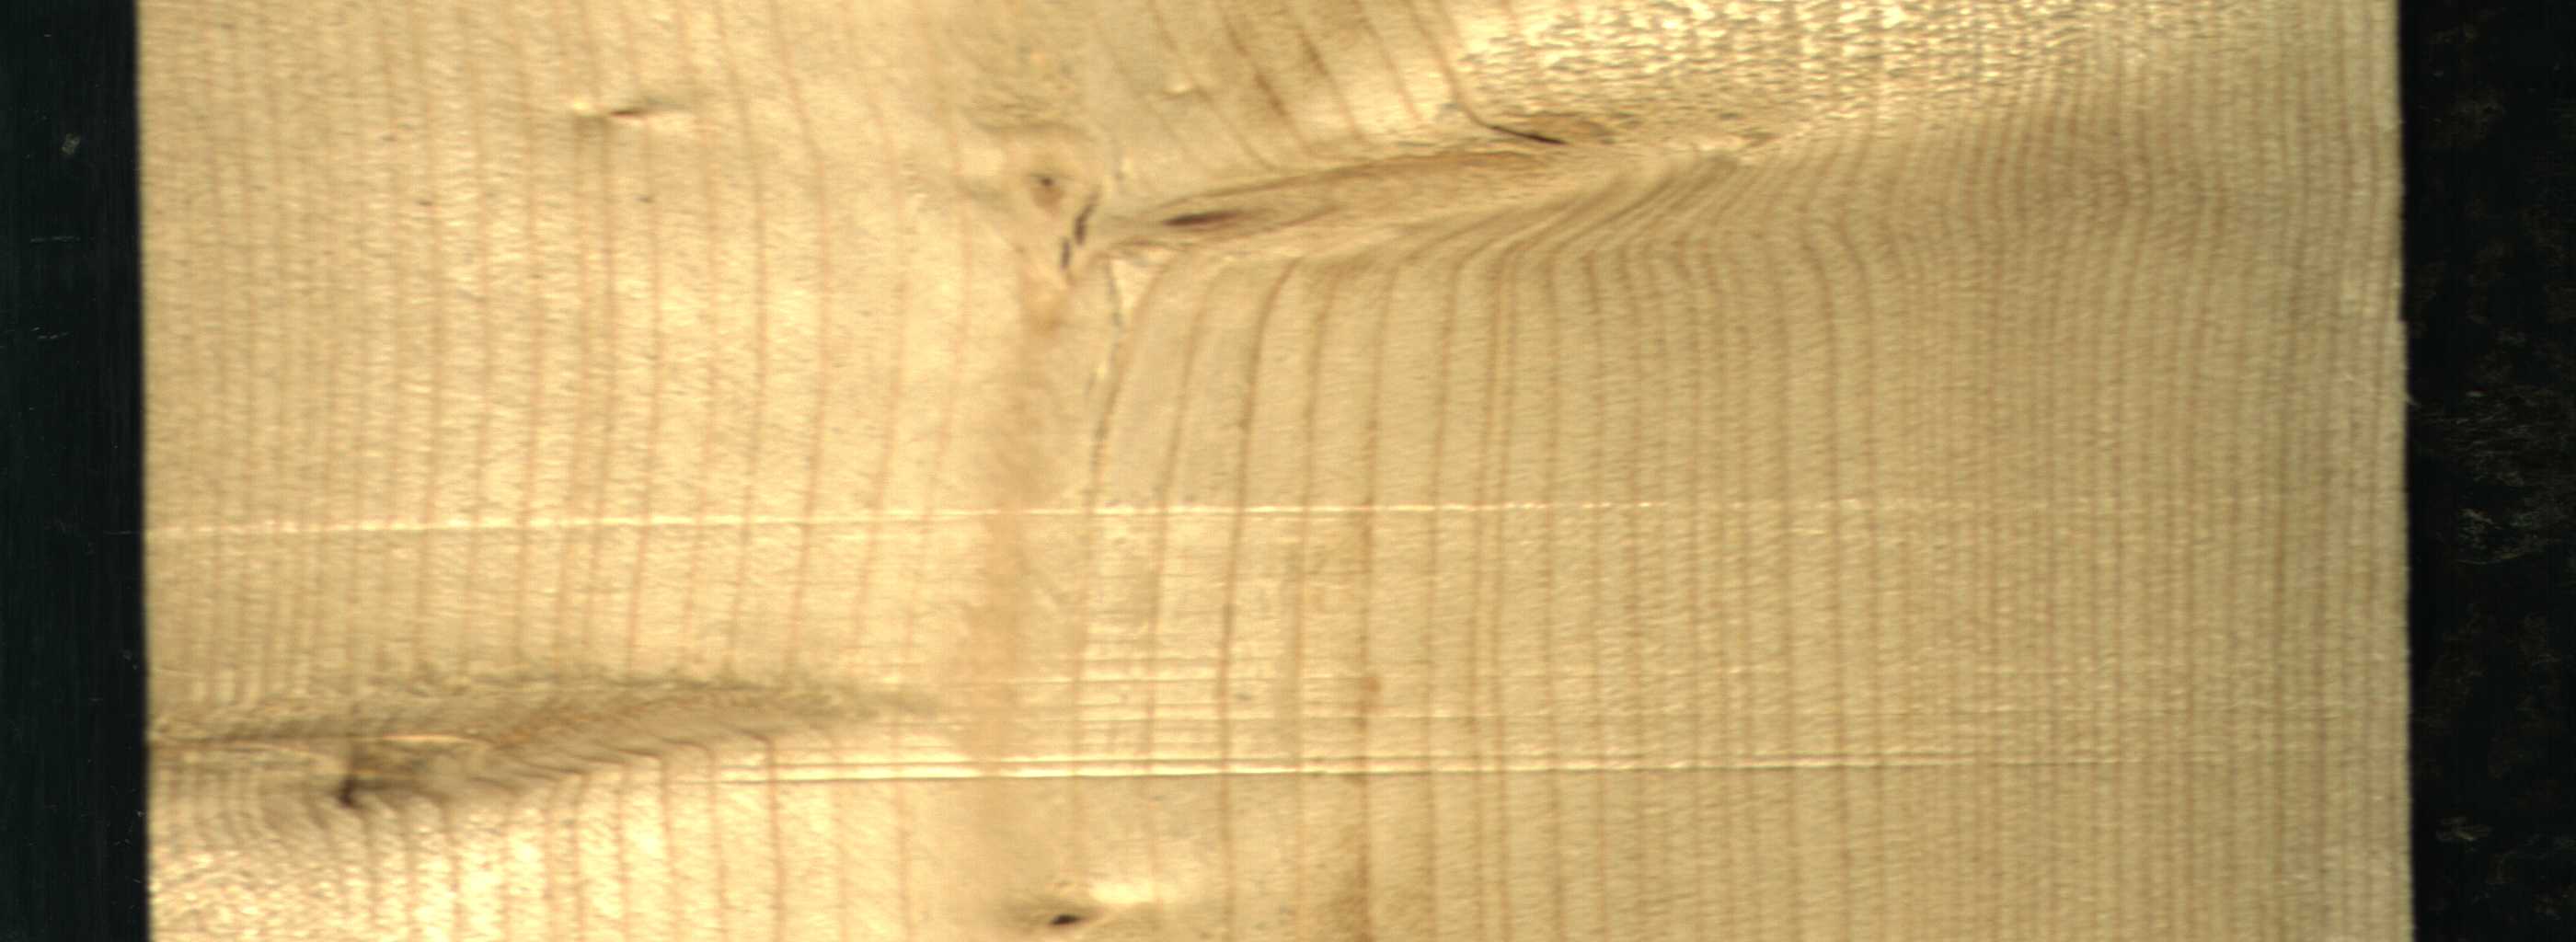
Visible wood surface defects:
Live_Knot
Live_Knot
Live_Knot